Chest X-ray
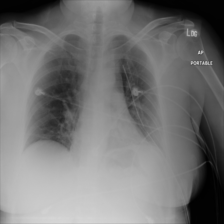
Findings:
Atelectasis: positive
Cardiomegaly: negative
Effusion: negative
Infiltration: negative
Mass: negative
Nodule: negative
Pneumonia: negative
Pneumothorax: negative
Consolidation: negative
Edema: negative
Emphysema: negative
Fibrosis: negative
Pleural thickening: negative
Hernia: negative